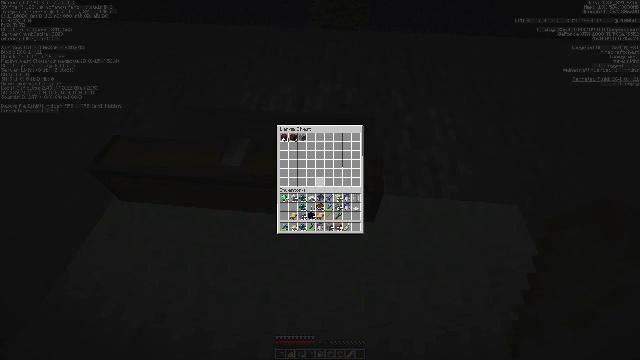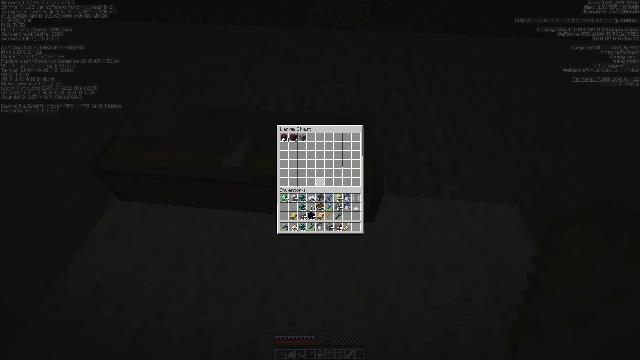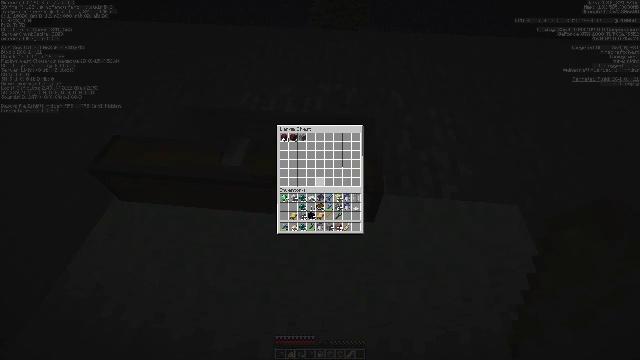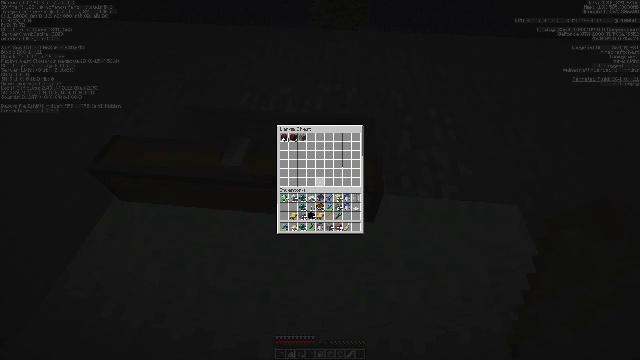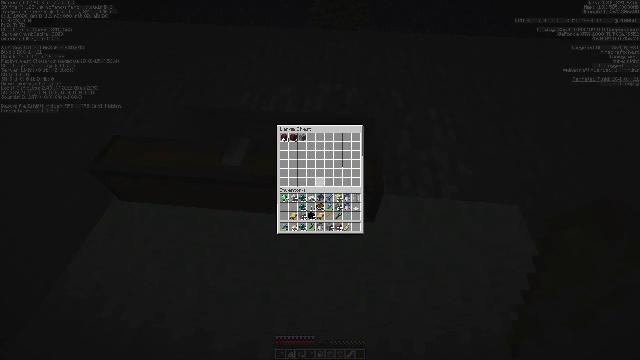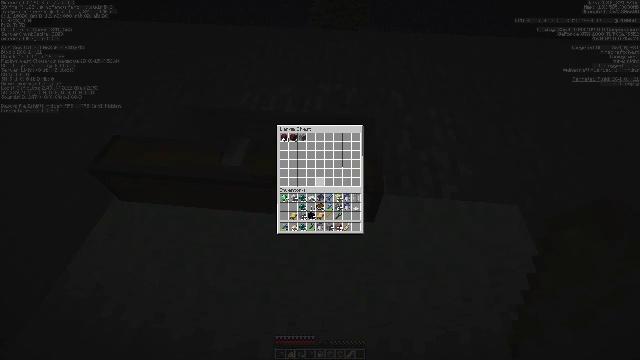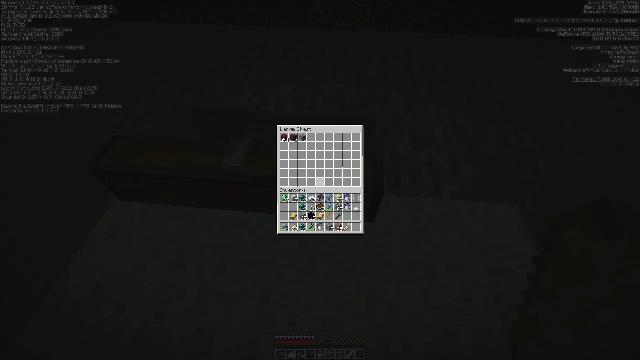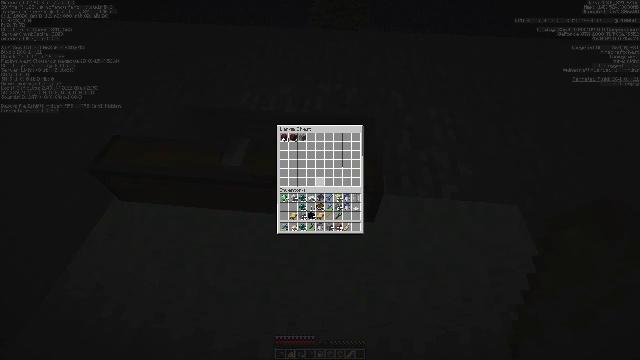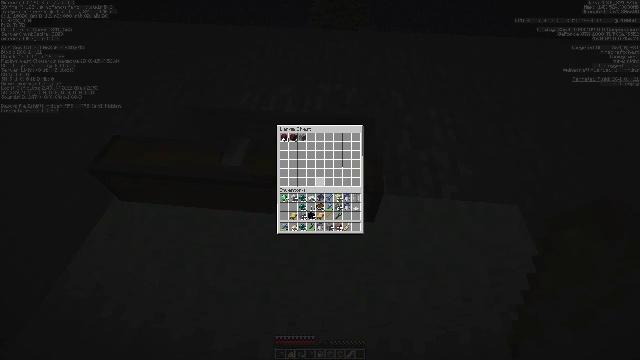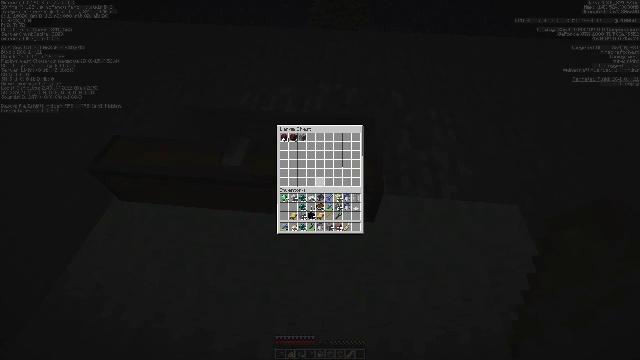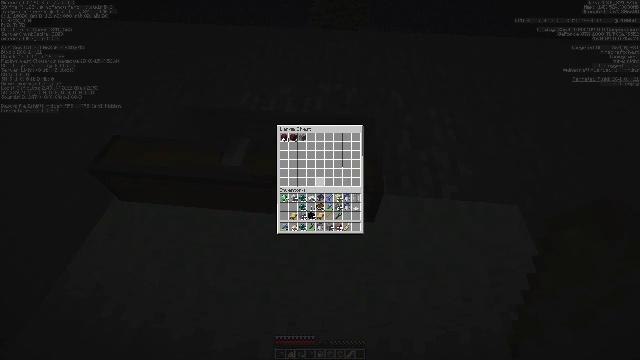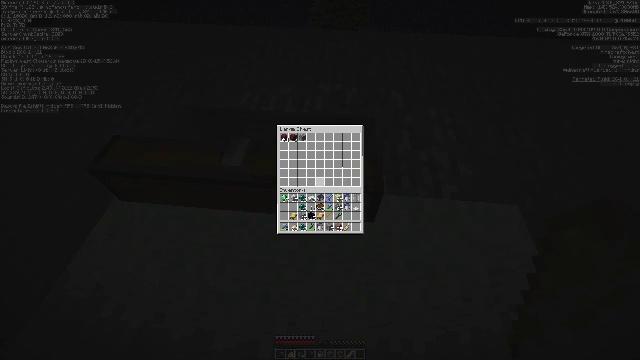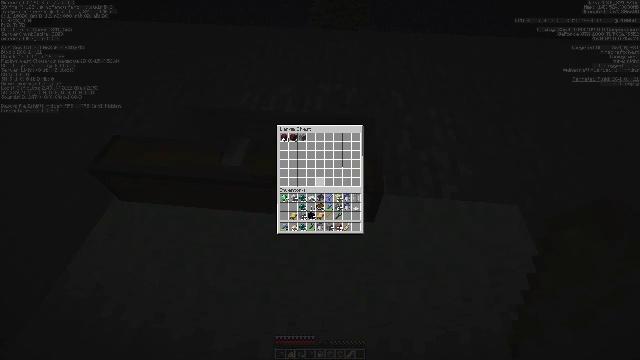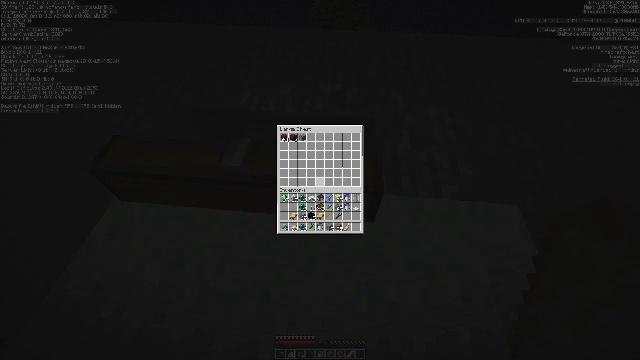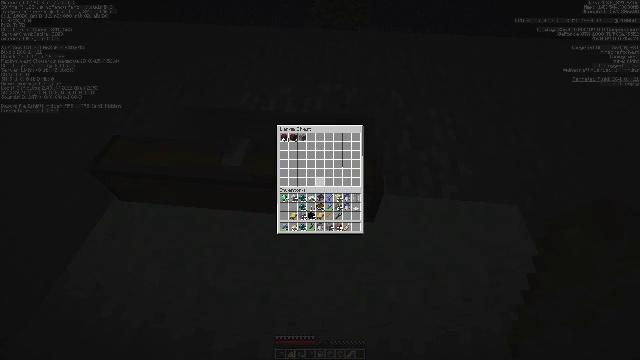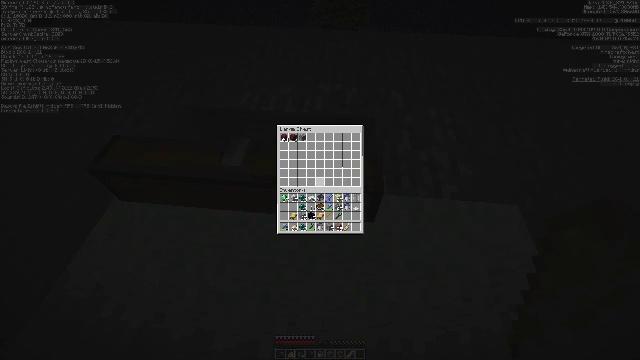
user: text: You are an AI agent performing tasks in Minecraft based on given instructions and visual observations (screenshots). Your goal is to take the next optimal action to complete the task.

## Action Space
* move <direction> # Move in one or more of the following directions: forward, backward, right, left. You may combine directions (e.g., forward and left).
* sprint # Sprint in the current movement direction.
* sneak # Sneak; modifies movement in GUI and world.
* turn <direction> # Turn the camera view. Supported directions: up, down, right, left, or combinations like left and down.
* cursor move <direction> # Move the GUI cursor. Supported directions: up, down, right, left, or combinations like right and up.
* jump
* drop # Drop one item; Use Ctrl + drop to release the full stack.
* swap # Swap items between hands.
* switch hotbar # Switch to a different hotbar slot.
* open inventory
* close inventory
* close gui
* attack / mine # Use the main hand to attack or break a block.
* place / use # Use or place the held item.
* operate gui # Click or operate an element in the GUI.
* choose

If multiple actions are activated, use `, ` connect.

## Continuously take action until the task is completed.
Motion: motion action
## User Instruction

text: Pick up the white carpet.
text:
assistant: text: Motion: no_op
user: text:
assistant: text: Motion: no_op
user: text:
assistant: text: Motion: no_op
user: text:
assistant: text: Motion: no_op
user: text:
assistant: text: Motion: no_op
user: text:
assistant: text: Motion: no_op
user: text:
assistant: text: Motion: no_op
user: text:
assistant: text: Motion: no_op
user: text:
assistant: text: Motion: no_op
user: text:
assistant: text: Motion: no_op
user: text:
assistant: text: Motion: no_op
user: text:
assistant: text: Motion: no_op
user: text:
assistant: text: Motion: no_op
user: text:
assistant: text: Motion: no_op
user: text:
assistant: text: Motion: no_op
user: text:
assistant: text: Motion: no_op
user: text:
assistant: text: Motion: no_op
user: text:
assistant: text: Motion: no_op
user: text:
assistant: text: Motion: no_op
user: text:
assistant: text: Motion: no_op
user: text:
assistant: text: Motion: no_op
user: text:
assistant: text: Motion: no_op
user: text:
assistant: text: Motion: no_op
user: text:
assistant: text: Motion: no_op
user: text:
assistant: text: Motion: no_op
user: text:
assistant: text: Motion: no_op
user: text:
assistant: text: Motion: no_op
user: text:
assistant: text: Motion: no_op
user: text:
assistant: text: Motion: no_op
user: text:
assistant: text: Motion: no_op